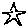
Label: star